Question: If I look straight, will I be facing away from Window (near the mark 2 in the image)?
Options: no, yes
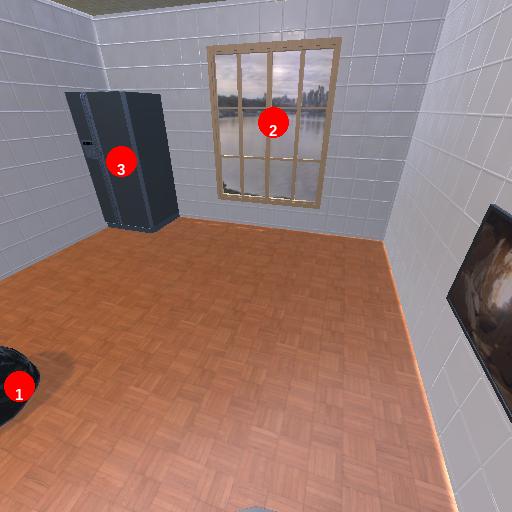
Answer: no